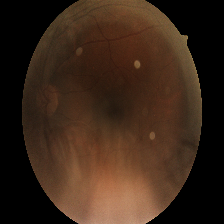
Diabetic retinopathy grade: Moderate